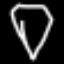
Label: diamond